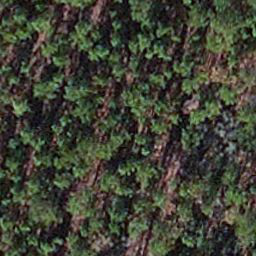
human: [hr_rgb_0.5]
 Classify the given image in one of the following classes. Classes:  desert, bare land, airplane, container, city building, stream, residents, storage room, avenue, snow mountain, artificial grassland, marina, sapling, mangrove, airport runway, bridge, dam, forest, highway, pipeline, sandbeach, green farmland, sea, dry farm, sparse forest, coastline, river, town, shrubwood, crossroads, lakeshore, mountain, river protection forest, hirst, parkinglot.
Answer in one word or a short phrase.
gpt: sapling